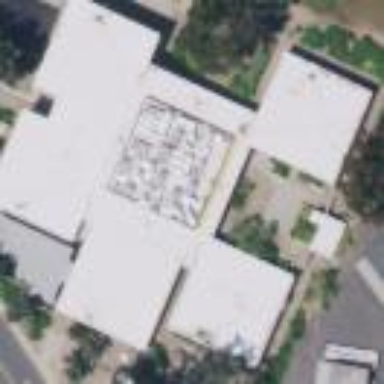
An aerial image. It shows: Educational building.